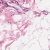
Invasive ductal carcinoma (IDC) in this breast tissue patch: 0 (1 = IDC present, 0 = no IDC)